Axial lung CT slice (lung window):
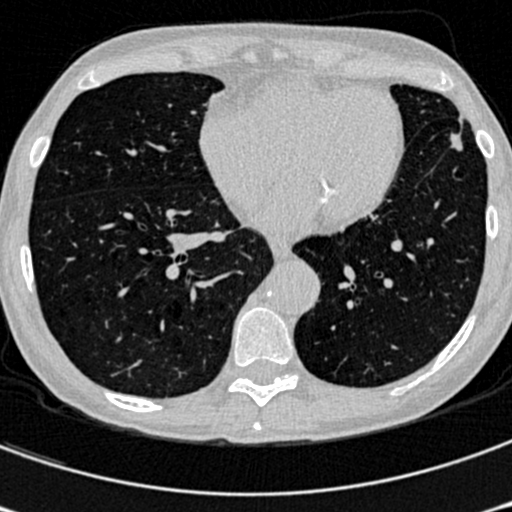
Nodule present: no